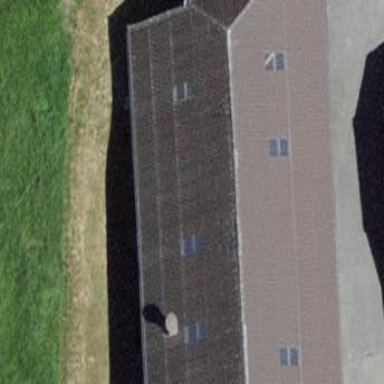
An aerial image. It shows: Rural barn.